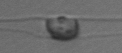
Label: Chaetoceros_didymus